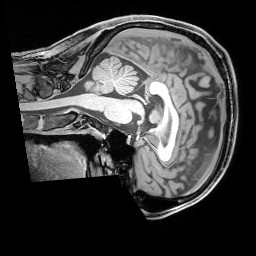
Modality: T1w
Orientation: sagittal
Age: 28
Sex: male
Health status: healthy
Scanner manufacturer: siemens
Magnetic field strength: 3 T
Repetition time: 1.65 s
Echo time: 0.00182 s